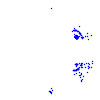
Particle: electron